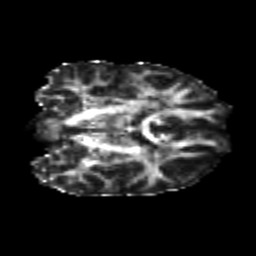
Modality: FA
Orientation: coronal
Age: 24
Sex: male
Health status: healthy
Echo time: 0.074 s